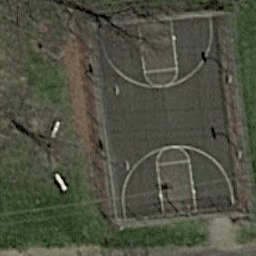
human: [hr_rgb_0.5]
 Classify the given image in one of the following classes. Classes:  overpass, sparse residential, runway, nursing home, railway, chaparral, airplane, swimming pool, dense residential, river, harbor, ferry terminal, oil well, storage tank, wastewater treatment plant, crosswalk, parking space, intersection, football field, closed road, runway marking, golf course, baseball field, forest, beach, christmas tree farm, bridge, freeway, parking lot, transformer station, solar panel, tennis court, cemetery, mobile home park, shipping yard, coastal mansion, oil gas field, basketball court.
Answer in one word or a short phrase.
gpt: basketball court